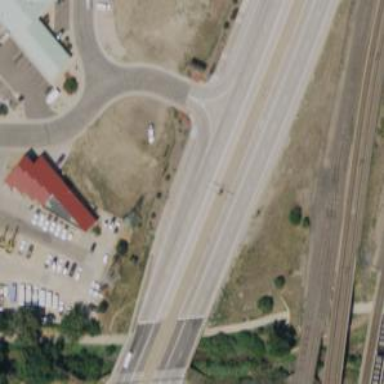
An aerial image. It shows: Trunk link highway.